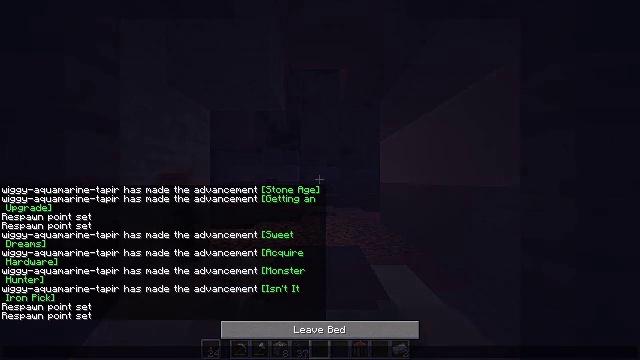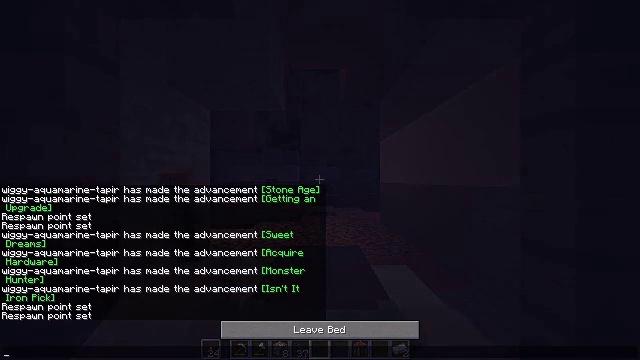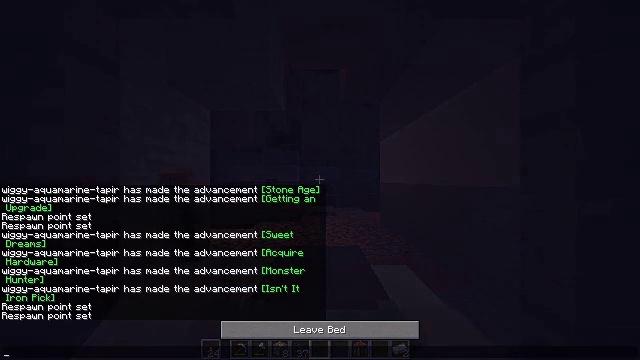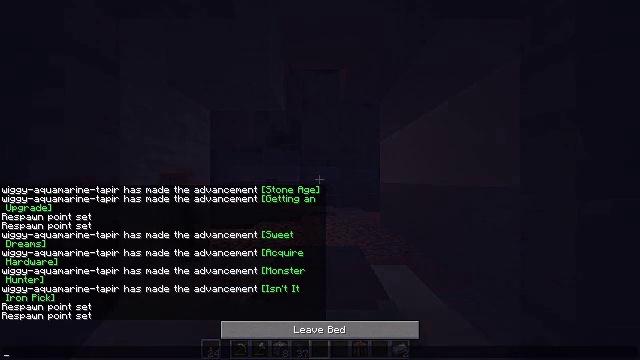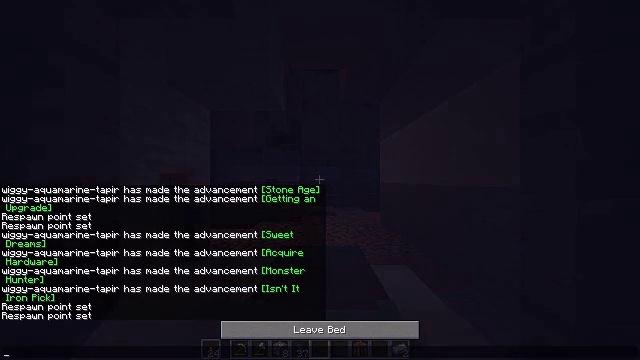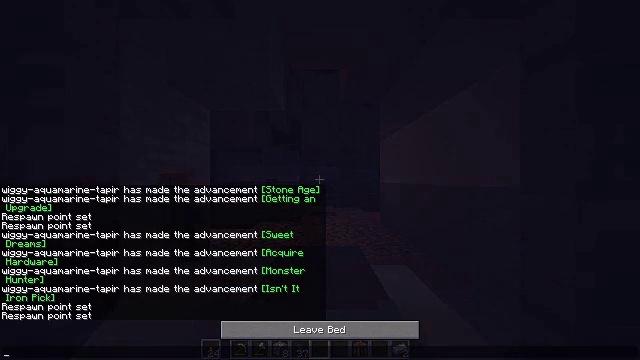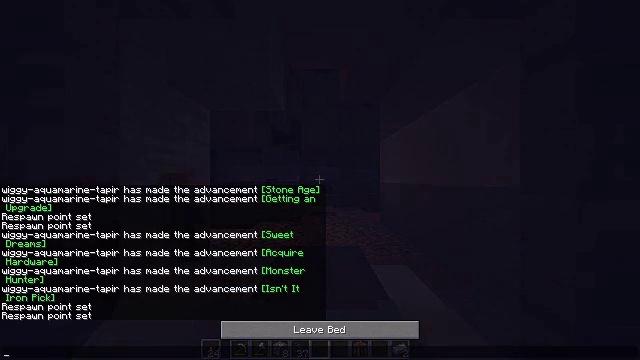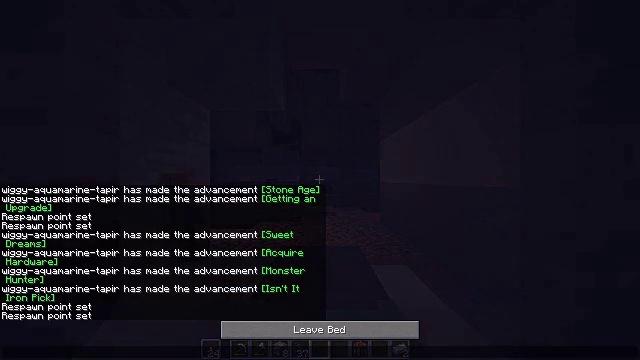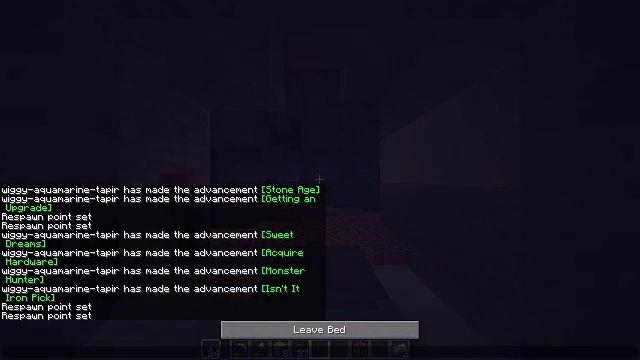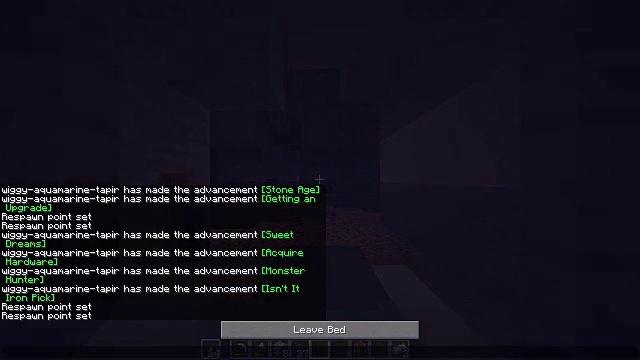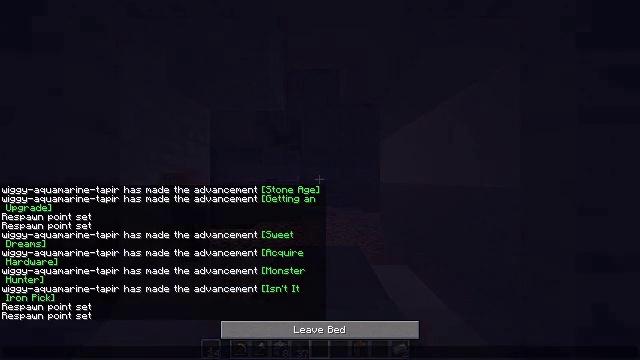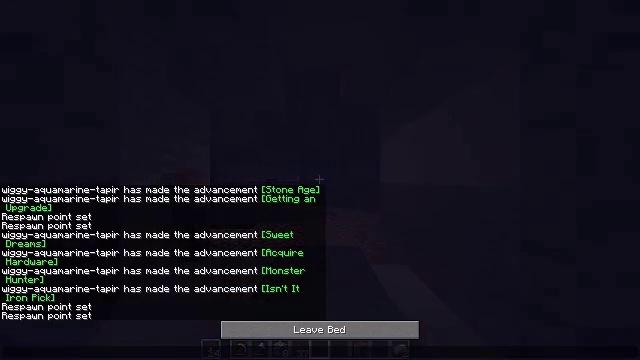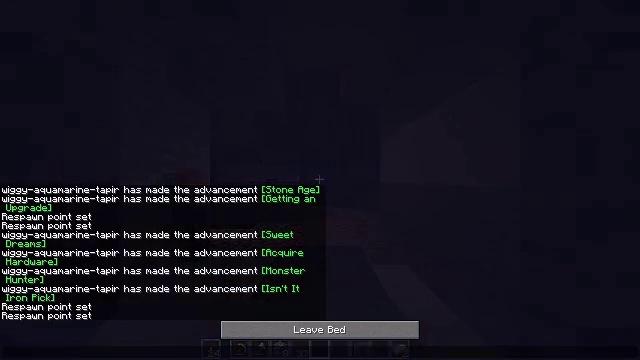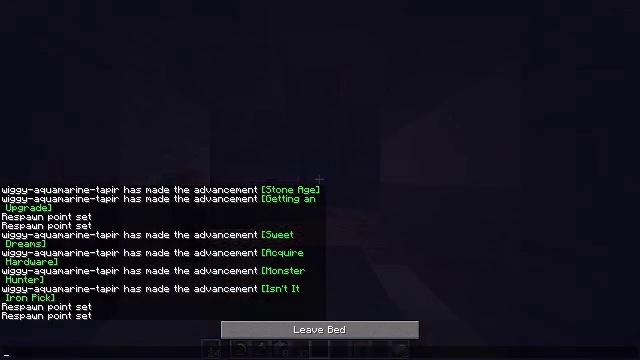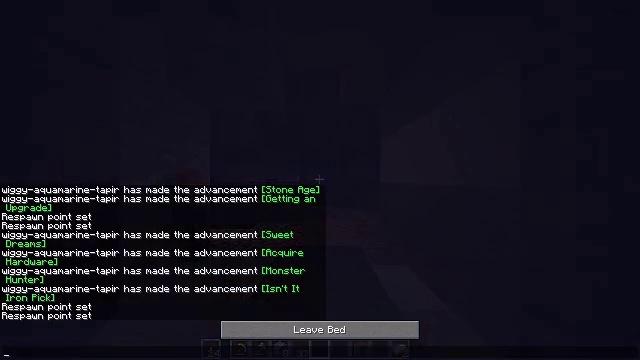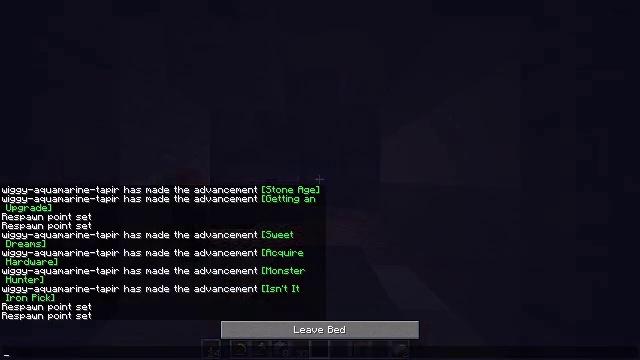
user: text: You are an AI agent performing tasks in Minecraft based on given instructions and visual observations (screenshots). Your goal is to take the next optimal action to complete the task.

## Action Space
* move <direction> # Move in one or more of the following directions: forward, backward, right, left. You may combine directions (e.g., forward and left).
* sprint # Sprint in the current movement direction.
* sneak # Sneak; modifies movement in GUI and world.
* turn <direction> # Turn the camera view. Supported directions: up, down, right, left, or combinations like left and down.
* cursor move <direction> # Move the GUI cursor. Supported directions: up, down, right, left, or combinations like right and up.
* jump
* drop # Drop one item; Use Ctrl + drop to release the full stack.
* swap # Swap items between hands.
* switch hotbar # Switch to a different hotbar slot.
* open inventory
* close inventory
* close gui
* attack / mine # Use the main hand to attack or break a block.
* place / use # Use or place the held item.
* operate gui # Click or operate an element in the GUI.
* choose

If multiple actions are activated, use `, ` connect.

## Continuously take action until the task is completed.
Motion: motion action
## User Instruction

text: Attack the dark oak fence to dismantle it.
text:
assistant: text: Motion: no_op
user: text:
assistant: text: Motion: no_op
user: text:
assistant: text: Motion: no_op
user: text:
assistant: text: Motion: no_op
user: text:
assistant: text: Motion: no_op
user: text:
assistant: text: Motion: no_op
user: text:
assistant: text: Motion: no_op
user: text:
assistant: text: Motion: no_op
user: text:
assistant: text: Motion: no_op
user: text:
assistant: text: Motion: no_op
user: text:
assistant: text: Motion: no_op
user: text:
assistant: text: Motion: no_op
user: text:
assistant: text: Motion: no_op
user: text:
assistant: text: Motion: no_op
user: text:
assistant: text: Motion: no_op
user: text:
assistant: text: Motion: no_op
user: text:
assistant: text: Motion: no_op
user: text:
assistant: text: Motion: no_op
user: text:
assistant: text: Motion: close gui
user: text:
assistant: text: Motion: no_op
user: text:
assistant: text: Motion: no_op
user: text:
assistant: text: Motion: no_op
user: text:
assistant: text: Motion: no_op
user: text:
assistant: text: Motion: no_op
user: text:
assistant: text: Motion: no_op
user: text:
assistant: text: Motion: no_op
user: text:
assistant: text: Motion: no_op
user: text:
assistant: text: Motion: no_op
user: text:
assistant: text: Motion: no_op
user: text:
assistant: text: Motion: no_op